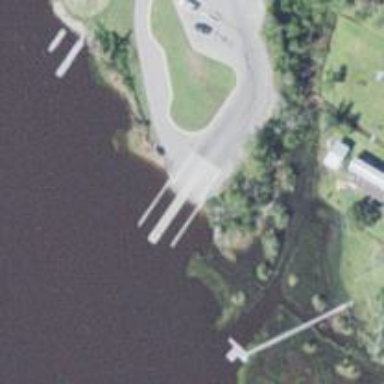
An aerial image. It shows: Slipway on service road for leisure land activities.